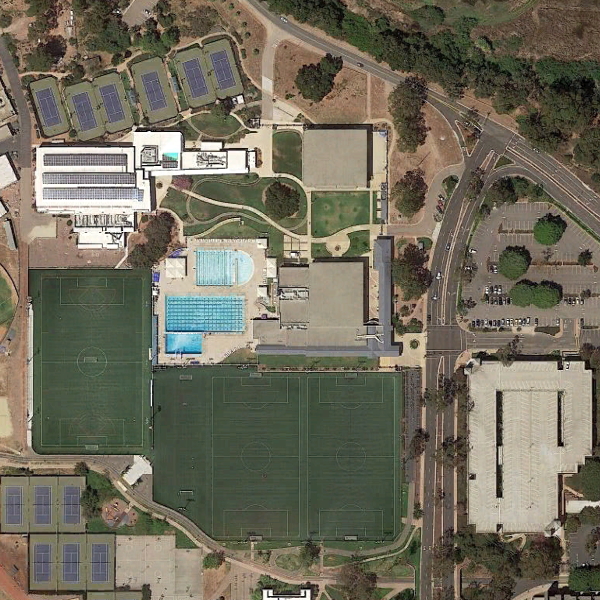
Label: School